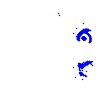
Particle: electron